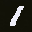
Label: 1